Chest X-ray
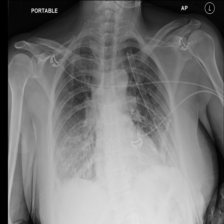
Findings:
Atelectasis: negative
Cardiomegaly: negative
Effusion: negative
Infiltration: positive
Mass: negative
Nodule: negative
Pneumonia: negative
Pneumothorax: positive
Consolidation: negative
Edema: negative
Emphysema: negative
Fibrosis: negative
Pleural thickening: negative
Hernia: negative